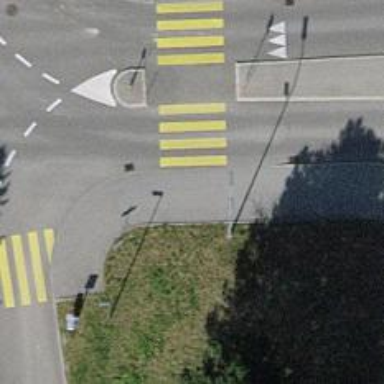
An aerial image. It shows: Marked road crossing.